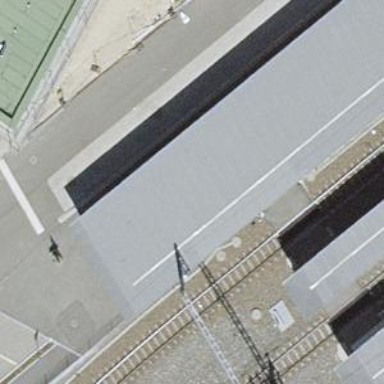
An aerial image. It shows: Shelter for public transport.